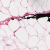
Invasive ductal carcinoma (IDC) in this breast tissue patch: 0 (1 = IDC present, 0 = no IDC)